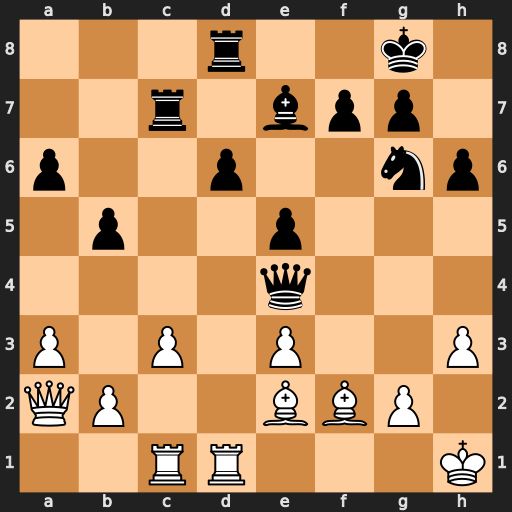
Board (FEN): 3r2k1/2r1bpp1/p2p2np/1p2p3/4q3/P1P1P2P/QP2BBP1/2RR3K
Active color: w
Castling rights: -
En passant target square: -
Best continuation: Bd3 Qc6 Bxg6